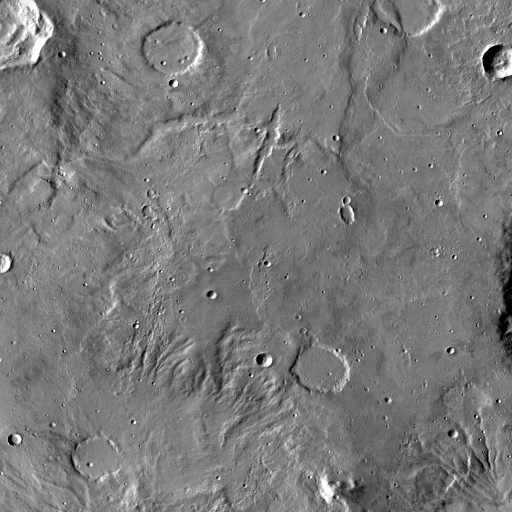
Crater classes present: Background, Other, Layered, Buried, Secondary